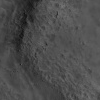
Atmospheric dust classification: not_dusty